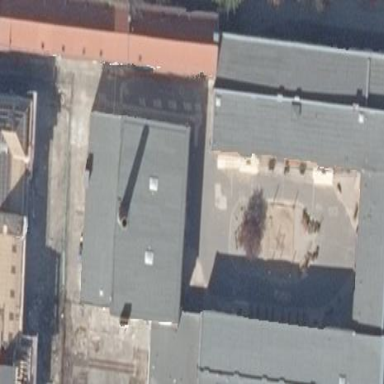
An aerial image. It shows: School building.